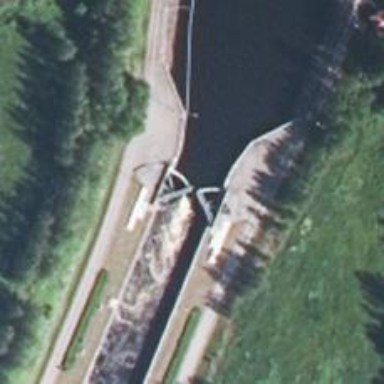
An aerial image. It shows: Lock gate on waterway.